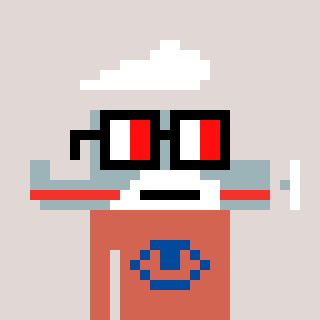
a pixel art character with square glasses with black frames and red eyes, a plane-shaped head and a peachy-colored body on a warm background